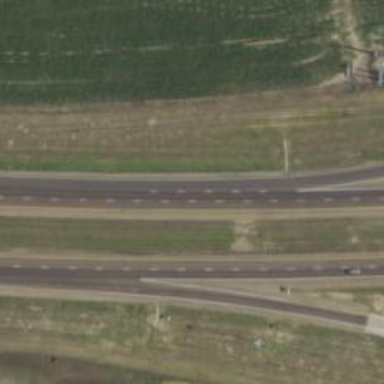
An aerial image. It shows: Road with dash markings.